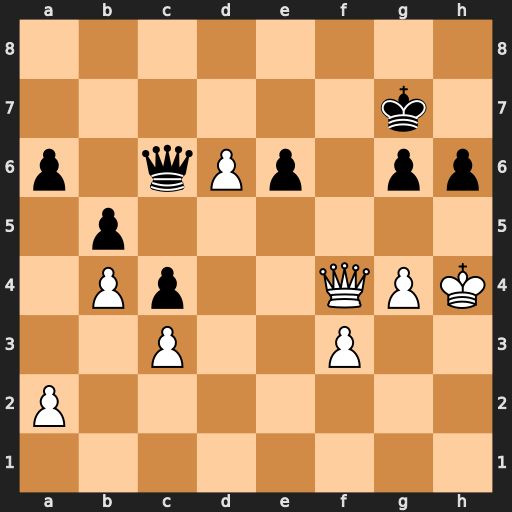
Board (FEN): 8/6k1/p1qPp1pp/1p6/1Pp2QPK/2P2P2/P7/8
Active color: w
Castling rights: -
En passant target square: -
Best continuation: Qd4+ Kf7 Qa7+